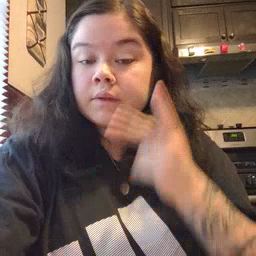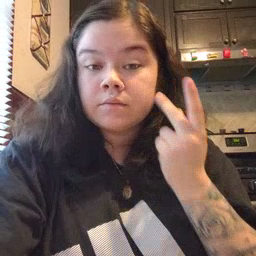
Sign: kitty